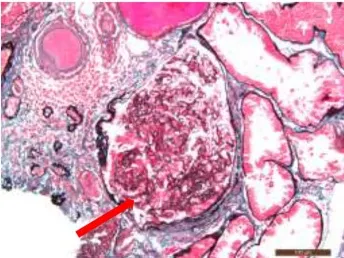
Focal atrophy, mononuclear cell infiltrate in renal interstitial with fibrosis (B,C).
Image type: pathology (methenamine_silver)